Question: I have a button place on a 'view' partially... its one half is over the view and the other half is just sort of floating. So if A is my base view and B is placed over it and I have this button added over B. If i click on the button on the part which comes above B it receives the touch and performs the action, but if this touch is outside the area of B than the touch is not performed.... what am I doing wrong here... ? Any help is appreciated.
here is how I am adding the button.. I am trying to dynamically delete buttons similar to the way the apps are deleted in IOS.
'''
UIButton *deletButton1 = [UIButton buttonWithType:UIButtonTypeCustom] ;
deletButton1.frame = CGRectMake(25, -5, 30,30);;
deletButton1.backgroundColor = [UIColor clearColor];
deletButton1.tag=1;
UIImage *buttonImageNormal1 = [UIImage imageNamed:@"delete.png"];
[deletButton1 setBackgroundImage:buttonImageNormal1 forState:UIControlStateNormal];
[deletButton1 addTarget:self action:@selector(deleteButton:) forControlEvents:UIControlEventTouchUpInside];
[self.addButton1 addSubview:deletButton1];
'''
Here is a screen shot..

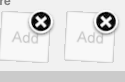
Answer: For the record, a subview doesn't HAVE to be inside the parent view's frame to receive touches if you override the proper methods of the parent view.
See this thread for more detail:
<URL>